Question: I have been looking for ways to create a shadow box as below. Looked up various tutorials online and can't seem to get it working.

I am trying to create a shadow box as above for my website, but i dont know how to get the number of pixels right for the center of the box.
How should the CSS3 be? Any help would be great in helping me.
Thanks a bunch.
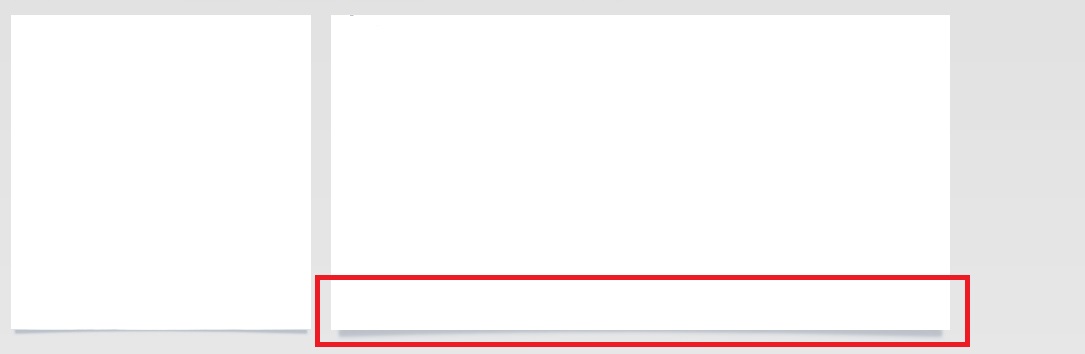
Answer: Check this <URL> that I did a year ago.
And this <URL> that I did right now.
: '<div class="box"></div>'
Relevant :
'''
.box {
width: 20em; height: 6em;
border: solid 1px #ccc;
position: relative;
background: white;
}
.box:before, .box:after {
min-height: 45%; width: 65%;
border-radius: .2em;
box-shadow: 0 0 .625em rgba(204,204,204,.4);
position: absolute;
z-index: -1;
background: rgba(204,204,204,.4);
content: '';
}
.box:before {
bottom: 0; left: .3em;
transform: rotate(-5deg);
}
.box:after {
right: .3em; bottom: 0;
transform: rotate(5deg);
}
'''
You don't need to get the number of pixels. You can use '%' values.